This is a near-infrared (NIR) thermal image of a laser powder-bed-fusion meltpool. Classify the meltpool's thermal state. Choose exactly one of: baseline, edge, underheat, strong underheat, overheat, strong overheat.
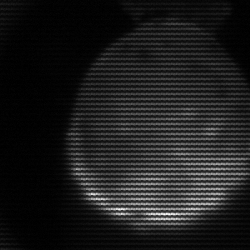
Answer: edge